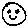
Label: smiley face